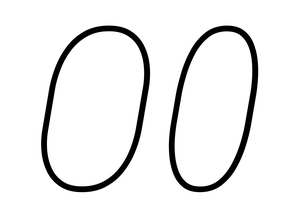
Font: Roboto-Italic_Condensed_Thin_Italic